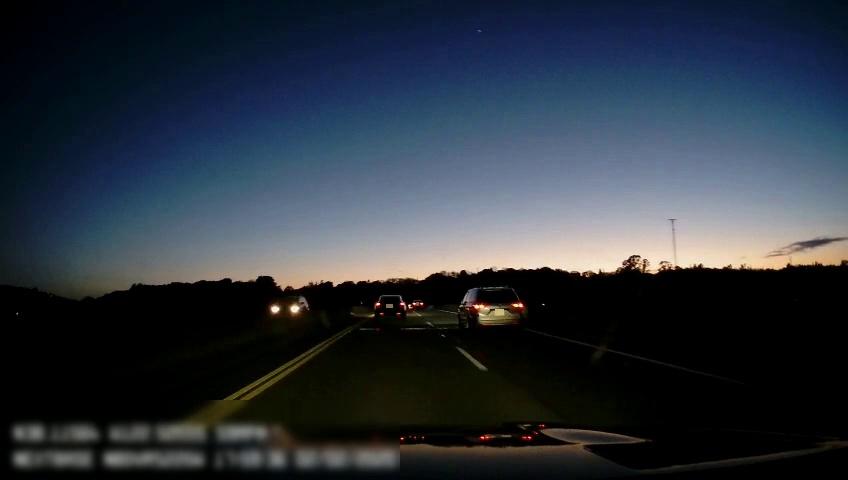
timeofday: Dusk/Dawn/Twilight
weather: Sunny
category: Drivable Space
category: Vehicles | SUV
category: Vehicles | Car
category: Vehicles | Car
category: Vehicles | SUV
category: Lanes | Current Lane
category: Lanes | Current Lane
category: Lanes | Alternate Lane